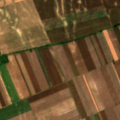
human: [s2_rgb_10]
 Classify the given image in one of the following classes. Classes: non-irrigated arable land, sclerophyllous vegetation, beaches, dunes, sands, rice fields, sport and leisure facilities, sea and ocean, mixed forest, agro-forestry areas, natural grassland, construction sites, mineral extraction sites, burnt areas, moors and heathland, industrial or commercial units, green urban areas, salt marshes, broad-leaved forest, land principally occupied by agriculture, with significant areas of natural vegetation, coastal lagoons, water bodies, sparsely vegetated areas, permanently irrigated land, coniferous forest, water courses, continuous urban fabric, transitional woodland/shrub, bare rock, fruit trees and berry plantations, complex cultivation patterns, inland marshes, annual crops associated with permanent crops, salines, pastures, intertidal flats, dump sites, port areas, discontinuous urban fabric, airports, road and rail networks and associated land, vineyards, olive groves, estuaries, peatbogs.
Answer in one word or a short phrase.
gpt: non-irrigated arable land